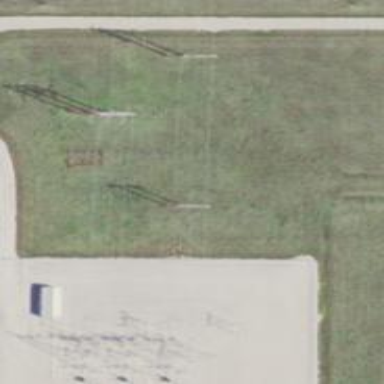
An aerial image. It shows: H-frame designed tower for power lines.